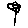
Label: flower